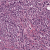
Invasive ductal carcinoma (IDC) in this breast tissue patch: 1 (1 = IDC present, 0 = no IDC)